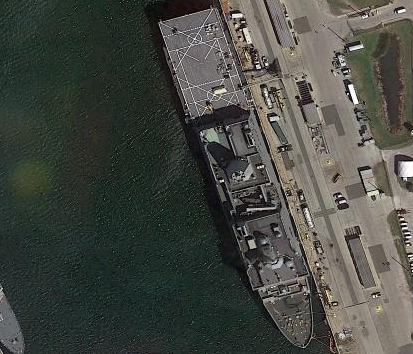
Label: combat